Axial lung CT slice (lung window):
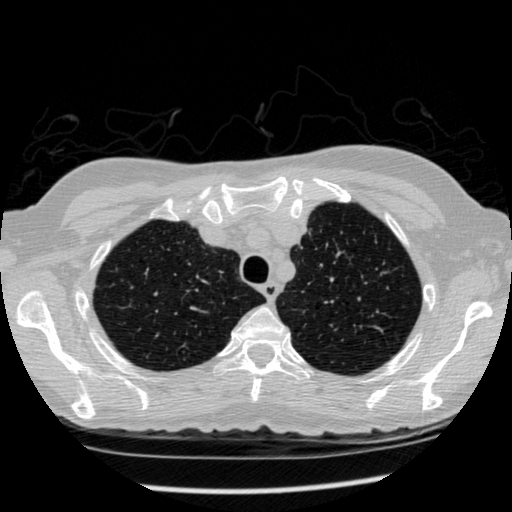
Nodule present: no